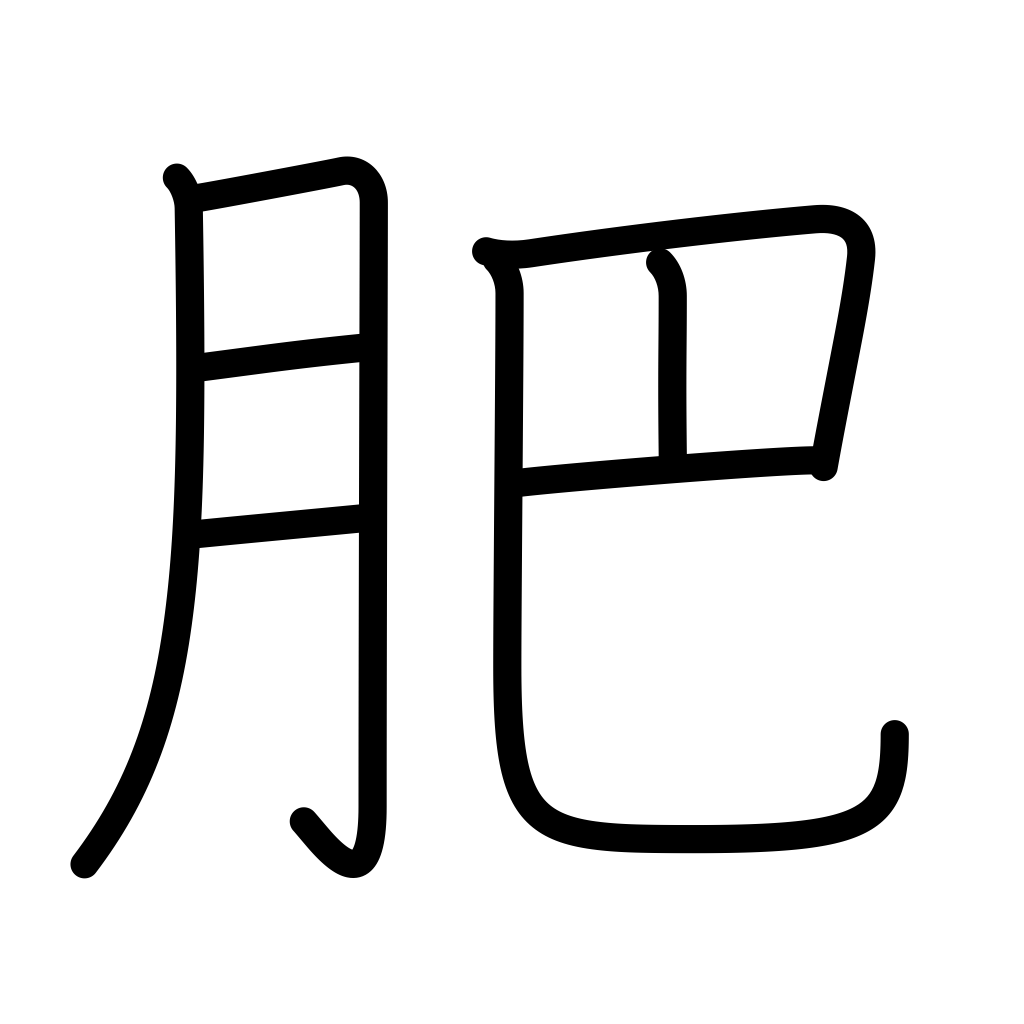
Meaning: fertilizer, get fat, fertile, manure, pamper